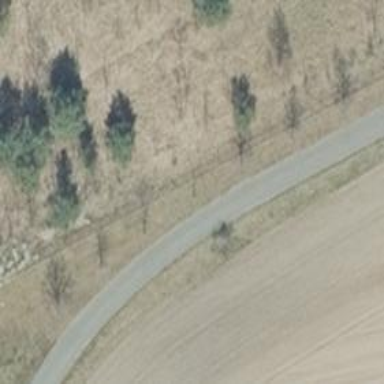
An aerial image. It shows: Avenue lined with deciduous broadleaved trees.